Question: I want to create a GraphicsPath and a list of Points to form the outline of the non-transparent area of a bitmap. If needed, I can guarantee that each image has only one solid collection of nontransparent pixels. So for example, I should be able to record the points either clockwise or counter-clockwise along the edge of the pixels and perform a full closed loop.
The speed of this algorithm is not important. However, the efficiency of the resulting points is semi-important if I can skip some points to reduce in a smaller and less complex GraphicsPath.
I will list my current code below which works perfectly with most images. However, some images which are more complex end up with paths which seem to connect in the wrong order. I think I know why this occurs, but I can't come up with a solution.
'''
public static Point[] GetOutlinePoints(Bitmap image)
{
List<Point> outlinePoints = new List<Point>();
BitmapData bitmapData = image.LockBits(new Rectangle(0, 0, image.Width, image.Height), ImageLockMode.ReadOnly, PixelFormat.Format32bppArgb);
byte[] originalBytes = new byte[image.Width * image.Height * 4];
Marshal.Copy(bitmapData.Scan0, originalBytes, 0, originalBytes.Length);
for (int x = 0; x < bitmapData.Width; x++)
{
for (int y = 0; y < bitmapData.Height; y++)
{
byte alpha = originalBytes[y * bitmapData.Stride + 4 * x + 3];
if (alpha != 0)
{
Point p = new Point(x, y);
if (!ContainsPoint(outlinePoints, p))
outlinePoints.Add(p);
break;
}
}
}
for (int y = 0; y < bitmapData.Height; y++)
{
for (int x = bitmapData.Width - 1; x >= 0; x--)
{
byte alpha = originalBytes[y * bitmapData.Stride + 4 * x + 3];
if (alpha != 0)
{
Point p = new Point(x, y);
if (!ContainsPoint(outlinePoints, p))
outlinePoints.Add(p);
break;
}
}
}
for (int x = bitmapData.Width - 1; x >= 0; x--)
{
for (int y = bitmapData.Height - 1; y >= 0; y--)
{
byte alpha = originalBytes[y * bitmapData.Stride + 4 * x + 3];
if (alpha != 0)
{
Point p = new Point(x, y);
if (!ContainsPoint(outlinePoints, p))
outlinePoints.Add(p);
break;
}
}
}
for (int y = bitmapData.Height - 1; y >= 0; y--)
{
for (int x = 0; x < bitmapData.Width; x++)
{
byte alpha = originalBytes[y * bitmapData.Stride + 4 * x + 3];
if (alpha != 0)
{
Point p = new Point(x, y);
if (!ContainsPoint(outlinePoints, p))
outlinePoints.Add(p);
break;
}
}
}
// Added to close the loop
outlinePoints.Add(outlinePoints[0]);
image.UnlockBits(bitmapData);
return outlinePoints.ToArray();
}
public static bool ContainsPoint(IEnumerable<Point> points, Point value)
{
foreach (Point p in points)
{
if (p == value)
return true;
}
return false;
}
'''
And when I turn the points into a path:
'''
GraphicsPath outlinePath = new GraphicsPath();
outlinePath.AddLines(_outlinePoints);
'''
Here's an example showing what I want. The red outline should be an array of points which can be made into a GraphicsPath in order to perform hit detection, draw an outline pen, and fill it with a brush.

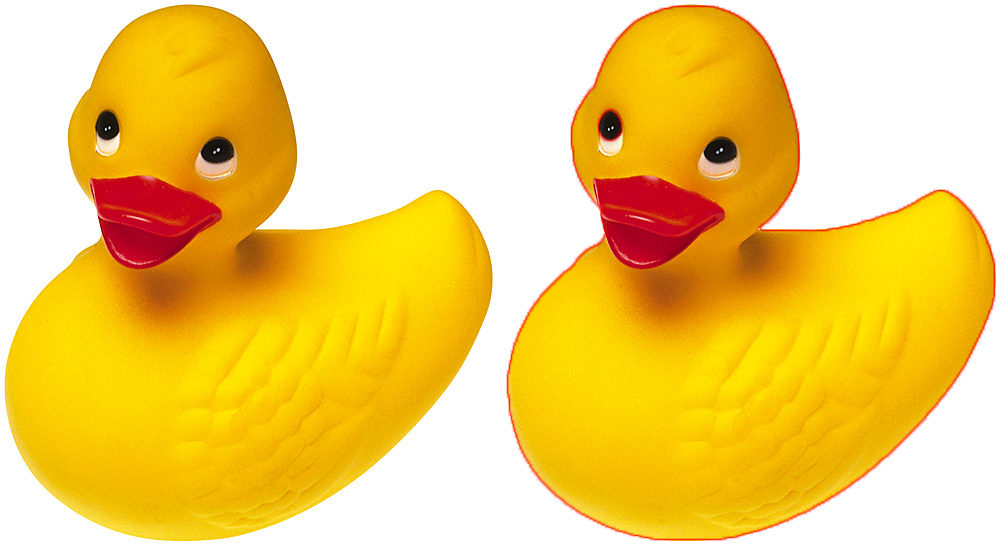
Answer: Like both of you desrcipt you just have to find the first non transparent point and afterward move along the none transparent pixels with a transparent neighbor.
Additionaly you'll have to save the point you've already visisted and how often you visited them or you'll end in same cases in an invinity loop. If the point doesn't have a neighbor which already was visited you must go back each point, in revered direction, until a unvisited point is available again.
That's it.
---
See revision history for old versions.
Changes:
- -
---
'''
class BorderFinder {
int stride = 0;
int[] visited = null;
byte[] bytes = null;
PointData borderdata = null;
Size size = Size.Empty;
bool outside = false;
Point zeropoint = new Point(-1,-1);
public List<Point[]> Find(Bitmap bmp, bool outside = true) {
this.outside = outside;
List<Point> border = new List<Point>();
BitmapData bmpdata = bmp.LockBits(new Rectangle(0, 0, bmp.Width, bmp.Height), ImageLockMode.ReadOnly, PixelFormat.Format32bppArgb);
stride = bmpdata.Stride;
bytes = new byte[bmp.Width * bmp.Height * 4];
size = bmp.Size;
Marshal.Copy(bmpdata.Scan0, bytes, 0, bytes.Length);
// Get all Borderpoint
borderdata = getBorderData(bytes);
bmp.UnlockBits(bmpdata);
List<List<Point>> regions = new List<List<Point>>();
//Loop until no more borderpoints are available
while (borderdata.PointCount > 0) {
List<Point> region = new List<Point>();
//if valid is false the region doesn't close
bool valid = true;
//Find the first borderpoint from where whe start crawling
Point startpos = getFirstPoint(borderdata);
//we need this to know if and how often we already visted the point.
//we somtime have to visit a point a second time because we have to go backward until a unvisted point is found again
//for example if we go int a narrow 1px hole
visited = new int[bmp.Size.Width * bmp.Size.Height];
region.Add(startpos);
//Find the next possible point
Point current = getNextPoint(startpos);
if (current != zeropoint) {
visited[current.Y * bmp.Width + current.X]++;
region.Add(current);
}
//May occure with just one transparent pixel without neighbors
if (current == zeropoint)
valid = false;
//Loop until the area closed or colsing the area wasn't poosible
while (!current.Equals(startpos) && valid) {
var pos = current;
//Check if the area was aready visited
if (visited[current.Y * bmp.Width + current.X] < 2) {
current = getNextPoint(pos);
visited[pos.Y * bmp.Width + pos.X]++;
//If no possible point was found, search in reversed direction
if (current == zeropoint)
current = getNextPointBackwards(pos);
} else { //If point was already visited, search in reversed direction
current = getNextPointBackwards(pos);
}
//No possible point was found. Closing isn't possible
if (current == zeropoint) {
valid = false;
break;
}
visited[current.Y * bmp.Width + current.X]++;
region.Add(current);
}
//Remove point from source borderdata
foreach (var p in region) {
borderdata.SetPoint(p.Y * bmp.Width + p.X, false);
}
//Add region if closing was possible
if (valid)
regions.Add(region);
}
//Checks if Region goes the same way back and trims it in this case
foreach (var region in regions) {
int duplicatedpos = -1;
bool[] duplicatecheck = new bool[size.Width * size.Height];
int length = region.Count;
for (int i = 0; i < length; i++) {
var p = region[i];
if (duplicatecheck[p.Y * size.Width + p.X]) {
duplicatedpos = i - 1;
break;
}
duplicatecheck[p.Y * size.Width + p.X] = true;
}
if (duplicatedpos == -1)
continue;
if (duplicatedpos != ((region.Count - 1) / 2))
continue;
bool reversed = true;
for (int i = 0; i < duplicatedpos; i++) {
if (region[duplicatedpos - i - 1] != region[duplicatedpos + i + 1]) {
reversed = false;
break;
}
}
if (!reversed)
continue;
region.RemoveRange(duplicatedpos + 1, region.Count - duplicatedpos - 1);
}
List<List<Point>> tempregions = new List<List<Point>>(regions);
regions.Clear();
bool connected = true;
//Connects region if possible
while (connected) {
connected = false;
foreach (var region in tempregions) {
int connectionpos = -1;
int connectionregion = -1;
Point pointstart = region.First();
Point pointend = region.Last();
for (int ir = 0; ir < regions.Count; ir++) {
var otherregion = regions[ir];
if (region == otherregion)
continue;
for (int ip = 0; ip < otherregion.Count; ip++) {
var p = otherregion[ip];
if ((isConnected(pointstart, p) && isConnected(pointend, p)) ||
(isConnected(pointstart, p) && isConnected(pointstart, p))) {
connectionregion = ir;
connectionpos = ip;
}
if ((isConnected(pointend, p) && isConnected(pointend, p))) {
region.Reverse();
connectionregion = ir;
connectionpos = ip;
}
}
}
if (connectionpos == -1) {
regions.Add(region);
} else {
regions[connectionregion].InsertRange(connectionpos, region);
}
}
tempregions = new List<List<Point>>(regions);
regions.Clear();
}
List<Point[]> returnregions = new List<Point[]>();
foreach (var region in tempregions)
returnregions.Add(region.ToArray());
return returnregions;
}
private bool isConnected(Point p0, Point p1) {
if (p0.X == p1.X && p0.Y - 1 == p1.Y)
return true;
if (p0.X + 1 == p1.X && p0.Y - 1 == p1.Y)
return true;
if (p0.X + 1 == p1.X && p0.Y == p1.Y)
return true;
if (p0.X + 1 == p1.X && p0.Y + 1 == p1.Y)
return true;
if (p0.X == p1.X && p0.Y + 1 == p1.Y)
return true;
if (p0.X - 1 == p1.X && p0.Y + 1 == p1.Y)
return true;
if (p0.X - 1 == p1.X && p0.Y == p1.Y)
return true;
if (p0.X - 1 == p1.X && p0.Y - 1 == p1.Y)
return true;
return false;
}
private Point getNextPoint(Point pos) {
if (pos.Y > 0) {
int x = pos.X;
int y = pos.Y - 1;
if ((ValidPoint(x, y)) && HasNeighbor(x, y)) {
if (visited[y * size.Width + x] == 0) {
return new Point(x, y);
}
}
}
if (pos.Y > 0 && pos.X < size.Width - 1) {
int x = pos.X + 1;
int y = pos.Y - 1;
if ((ValidPoint(x, y)) && HasNeighbor(x, y)) {
if (visited[y * size.Width + x] == 0) {
return new Point(x, y);
}
}
}
if (pos.X < size.Width - 1) {
int x = pos.X + 1;
int y = pos.Y;
if ((ValidPoint(x, y)) && HasNeighbor(x, y)) {
if (visited[y * size.Width + x] == 0) {
return new Point(x, y);
}
}
}
if (pos.X < size.Width - 1 && pos.Y < size.Height - 1) {
int x = pos.X + 1;
int y = pos.Y + 1;
if ((ValidPoint(x, y)) && HasNeighbor(x, y)) {
if (visited[y * size.Width + x] == 0) {
return new Point(x, y);
}
}
}
if (pos.Y < size.Height - 1) {
int x = pos.X;
int y = pos.Y + 1;
if ((ValidPoint(x, y)) && HasNeighbor(x, y)) {
if (visited[y * size.Width + x] == 0) {
return new Point(x, y);
}
}
}
if (pos.Y < size.Height - 1 && pos.X > 0) {
int x = pos.X - 1;
int y = pos.Y + 1;
if ((ValidPoint(x, y)) && HasNeighbor(x, y)) {
if (visited[y * size.Width + x] == 0) {
return new Point(x, y);
}
}
}
if (pos.X > 0) {
int x = pos.X - 1;
int y = pos.Y;
if ((ValidPoint(x, y)) && HasNeighbor(x, y)) {
if (visited[y * size.Width + x] == 0) {
return new Point(x, y);
}
}
}
if (pos.X > 0 && pos.Y > 0) {
int x = pos.X - 1;
int y = pos.Y - 1;
if ((ValidPoint(x, y)) && HasNeighbor(x, y)) {
if (visited[y * size.Width + x] == 0) {
return new Point(x, y);
}
}
}
return zeropoint;
}
private Point getNextPointBackwards(Point pos) {
Point backpoint = zeropoint;
int trys = 0;
if (pos.X > 0 && pos.Y > 0) {
int x = pos.X - 1;
int y = pos.Y - 1;
if (ValidPoint(x, y) && HasNeighbor(x, y)) {
if (visited[y * size.Width + x] == 0) {
return new Point(x, y);
}
if (backpoint == zeropoint || trys > visited[y * size.Width + x]) {
backpoint = new Point(x, y);
trys = visited[y * size.Width + x];
}
}
}
if (pos.X > 0) {
int x = pos.X - 1;
int y = pos.Y;
if ((ValidPoint(x, y)) && HasNeighbor(x, y)) {
if (visited[y * size.Width + x] == 0) {
return new Point(x, y);
}
if (backpoint == zeropoint || trys > visited[y * size.Width + x]) {
backpoint = new Point(x, y);
trys = visited[y * size.Width + x];
}
}
}
if (pos.Y < size.Height - 1 && pos.X > 0) {
int x = pos.X - 1;
int y = pos.Y + 1;
if ((ValidPoint(x, y)) && HasNeighbor(x, y)) {
if (visited[y * size.Width + x] == 0) {
return new Point(x, y);
}
if (backpoint == zeropoint || trys > visited[y * size.Width + x]) {
backpoint = new Point(x, y);
trys = visited[y * size.Width + x];
}
}
}
if (pos.Y < size.Height - 1) {
int x = pos.X;
int y = pos.Y + 1;
if ((ValidPoint(x, y)) && HasNeighbor(x, y)) {
if (visited[y * size.Width + x] == 0) {
return new Point(x, y);
}
if (backpoint == zeropoint || trys > visited[y * size.Width + x]) {
backpoint = new Point(x, y);
trys = visited[y * size.Width + x];
}
}
}
if (pos.X < size.Width - 1 && pos.Y < size.Height - 1) {
int x = pos.X + 1;
int y = pos.Y + 1;
if ((ValidPoint(x, y)) && HasNeighbor(x, y)) {
if (visited[y * size.Width + x] == 0) {
return new Point(x, y);
}
if (backpoint == zeropoint || trys > visited[y * size.Width + x]) {
backpoint = new Point(x, y);
trys = visited[y * size.Width + x];
}
}
}
if (pos.X < size.Width - 1) {
int x = pos.X + 1;
int y = pos.Y;
if ((ValidPoint(x, y)) && HasNeighbor(x, y)) {
if (visited[y * size.Width + x] == 0) {
return new Point(x, y);
}
if (backpoint == zeropoint || trys > visited[y * size.Width + x]) {
backpoint = new Point(x, y);
trys = visited[y * size.Width + x];
}
}
}
if (pos.Y > 0 && pos.X < size.Width - 1) {
int x = pos.X + 1;
int y = pos.Y - 1;
if ((ValidPoint(x, y)) && HasNeighbor(x, y)) {
if (visited[y * size.Width + x] == 0) {
return new Point(x, y);
}
if (backpoint == zeropoint || trys > visited[y * size.Width + x]) {
backpoint = new Point(x, y);
trys = visited[y * size.Width + x];
}
}
}
if (pos.Y > 0) {
int x = pos.X;
int y = pos.Y - 1;
if ((ValidPoint(x, y)) && HasNeighbor(x, y)) {
if (visited[y * size.Width + x] == 0) {
return new Point(x, y);
}
if (backpoint == zeropoint || trys > visited[y * size.Width + x]) {
backpoint = new Point(x, y);
trys = visited[y * size.Width + x];
}
}
}
return backpoint;
}
private bool ValidPoint(int x, int y) {
return (borderdata[y * size.Width + x]);
}
private bool HasNeighbor(int x, int y) {
if (y > 0) {
if (!borderdata[(y - 1) * size.Width + x]) {
return true;
}
} else if (ValidPoint(x, y)) {
return true;
}
if (x < size.Width - 1) {
if (!borderdata[y * size.Width + (x + 1)]) {
return true;
}
} else if (ValidPoint(x, y)) {
return true;
}
if (y < size.Height - 1) {
if (!borderdata[(y + 1) * size.Width + x]) {
return true;
}
} else if (ValidPoint(x, y)) {
return true;
}
if (x > 0) {
if (!borderdata[y * size.Width + (x - 1)]) {
return true;
}
} else if (ValidPoint(x, y)) {
return true;
}
return false;
}
private Point getFirstPoint(PointData data) {
Point startpos = zeropoint;
for (int y = 0; y < size.Height; y++) {
for (int x = 0; x < size.Width; x++) {
if (data[y * size.Width + x]) {
startpos = new Point(x, y);
return startpos;
}
}
}
return startpos;
}
private PointData getBorderData(byte[] bytes) {
PointData isborderpoint = new PointData(size.Height * size.Width);
bool prevtrans = false;
bool currenttrans = false;
for (int y = 0; y < size.Height; y++) {
prevtrans = false;
for (int x = 0; x <= size.Width; x++) {
if (x == size.Width) {
if (!prevtrans) {
isborderpoint.SetPoint(y * size.Width + x - 1, true);
}
continue;
}
currenttrans = bytes[y * stride + x * 4 + 3] == 0;
if (x == 0 && !currenttrans)
isborderpoint.SetPoint(y * size.Width + x, true);
if (prevtrans && !currenttrans)
isborderpoint.SetPoint(y * size.Width + x - 1, true);
if (!prevtrans && currenttrans && x != 0)
isborderpoint.SetPoint(y * size.Width + x, true);
prevtrans = currenttrans;
}
}
for (int x = 0; x < size.Width; x++) {
prevtrans = false;
for (int y = 0; y <= size.Height; y++) {
if (y == size.Height) {
if (!prevtrans) {
isborderpoint.SetPoint((y - 1) * size.Width + x, true);
}
continue;
}
currenttrans = bytes[y * stride + x * 4 + 3] == 0;
if(y == 0 && !currenttrans)
isborderpoint.SetPoint(y * size.Width + x, true);
if (prevtrans && !currenttrans)
isborderpoint.SetPoint((y - 1) * size.Width + x, true);
if (!prevtrans && currenttrans && y != 0)
isborderpoint.SetPoint(y * size.Width + x, true);
prevtrans = currenttrans;
}
}
return isborderpoint;
}
}
class PointData {
bool[] points = null;
int validpoints = 0;
public PointData(int length) {
points = new bool[length];
}
public int PointCount {
get {
return validpoints;
}
}
public void SetPoint(int pos, bool state) {
if (points[pos] != state) {
if (state)
validpoints++;
else
validpoints--;
}
points[pos] = state;
}
public bool this[int pos] {
get {
return points[pos];
}
}
}
'''